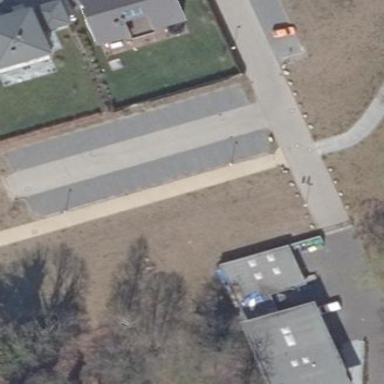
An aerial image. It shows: Parking area with paving stones surface.